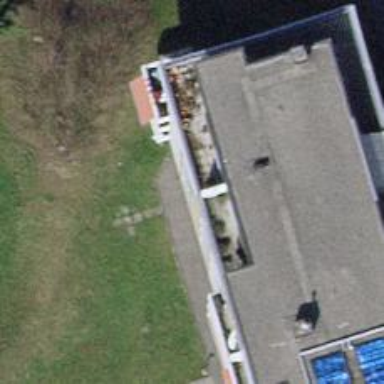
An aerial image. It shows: Footway tunnel passing through building.